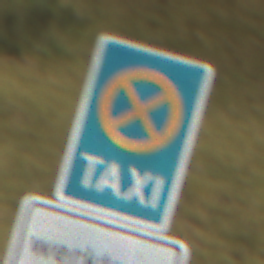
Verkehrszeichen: Taxenstand
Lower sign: ZeitangabenMitBeschraenkungAufWochentage1
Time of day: MorningAfternoon
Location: Outdoor (Nature)
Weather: PartlyCloudy
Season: NotSpecified
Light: Natural